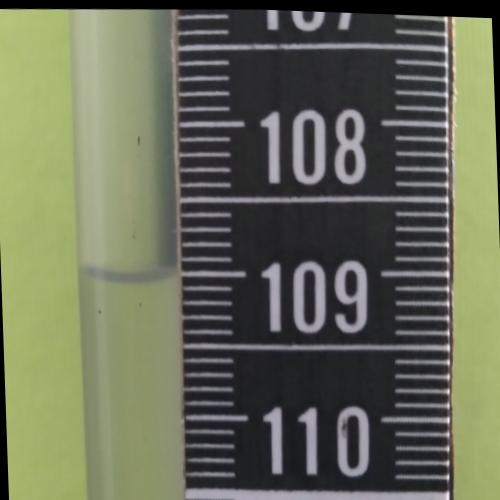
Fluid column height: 109.0 cm